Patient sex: M
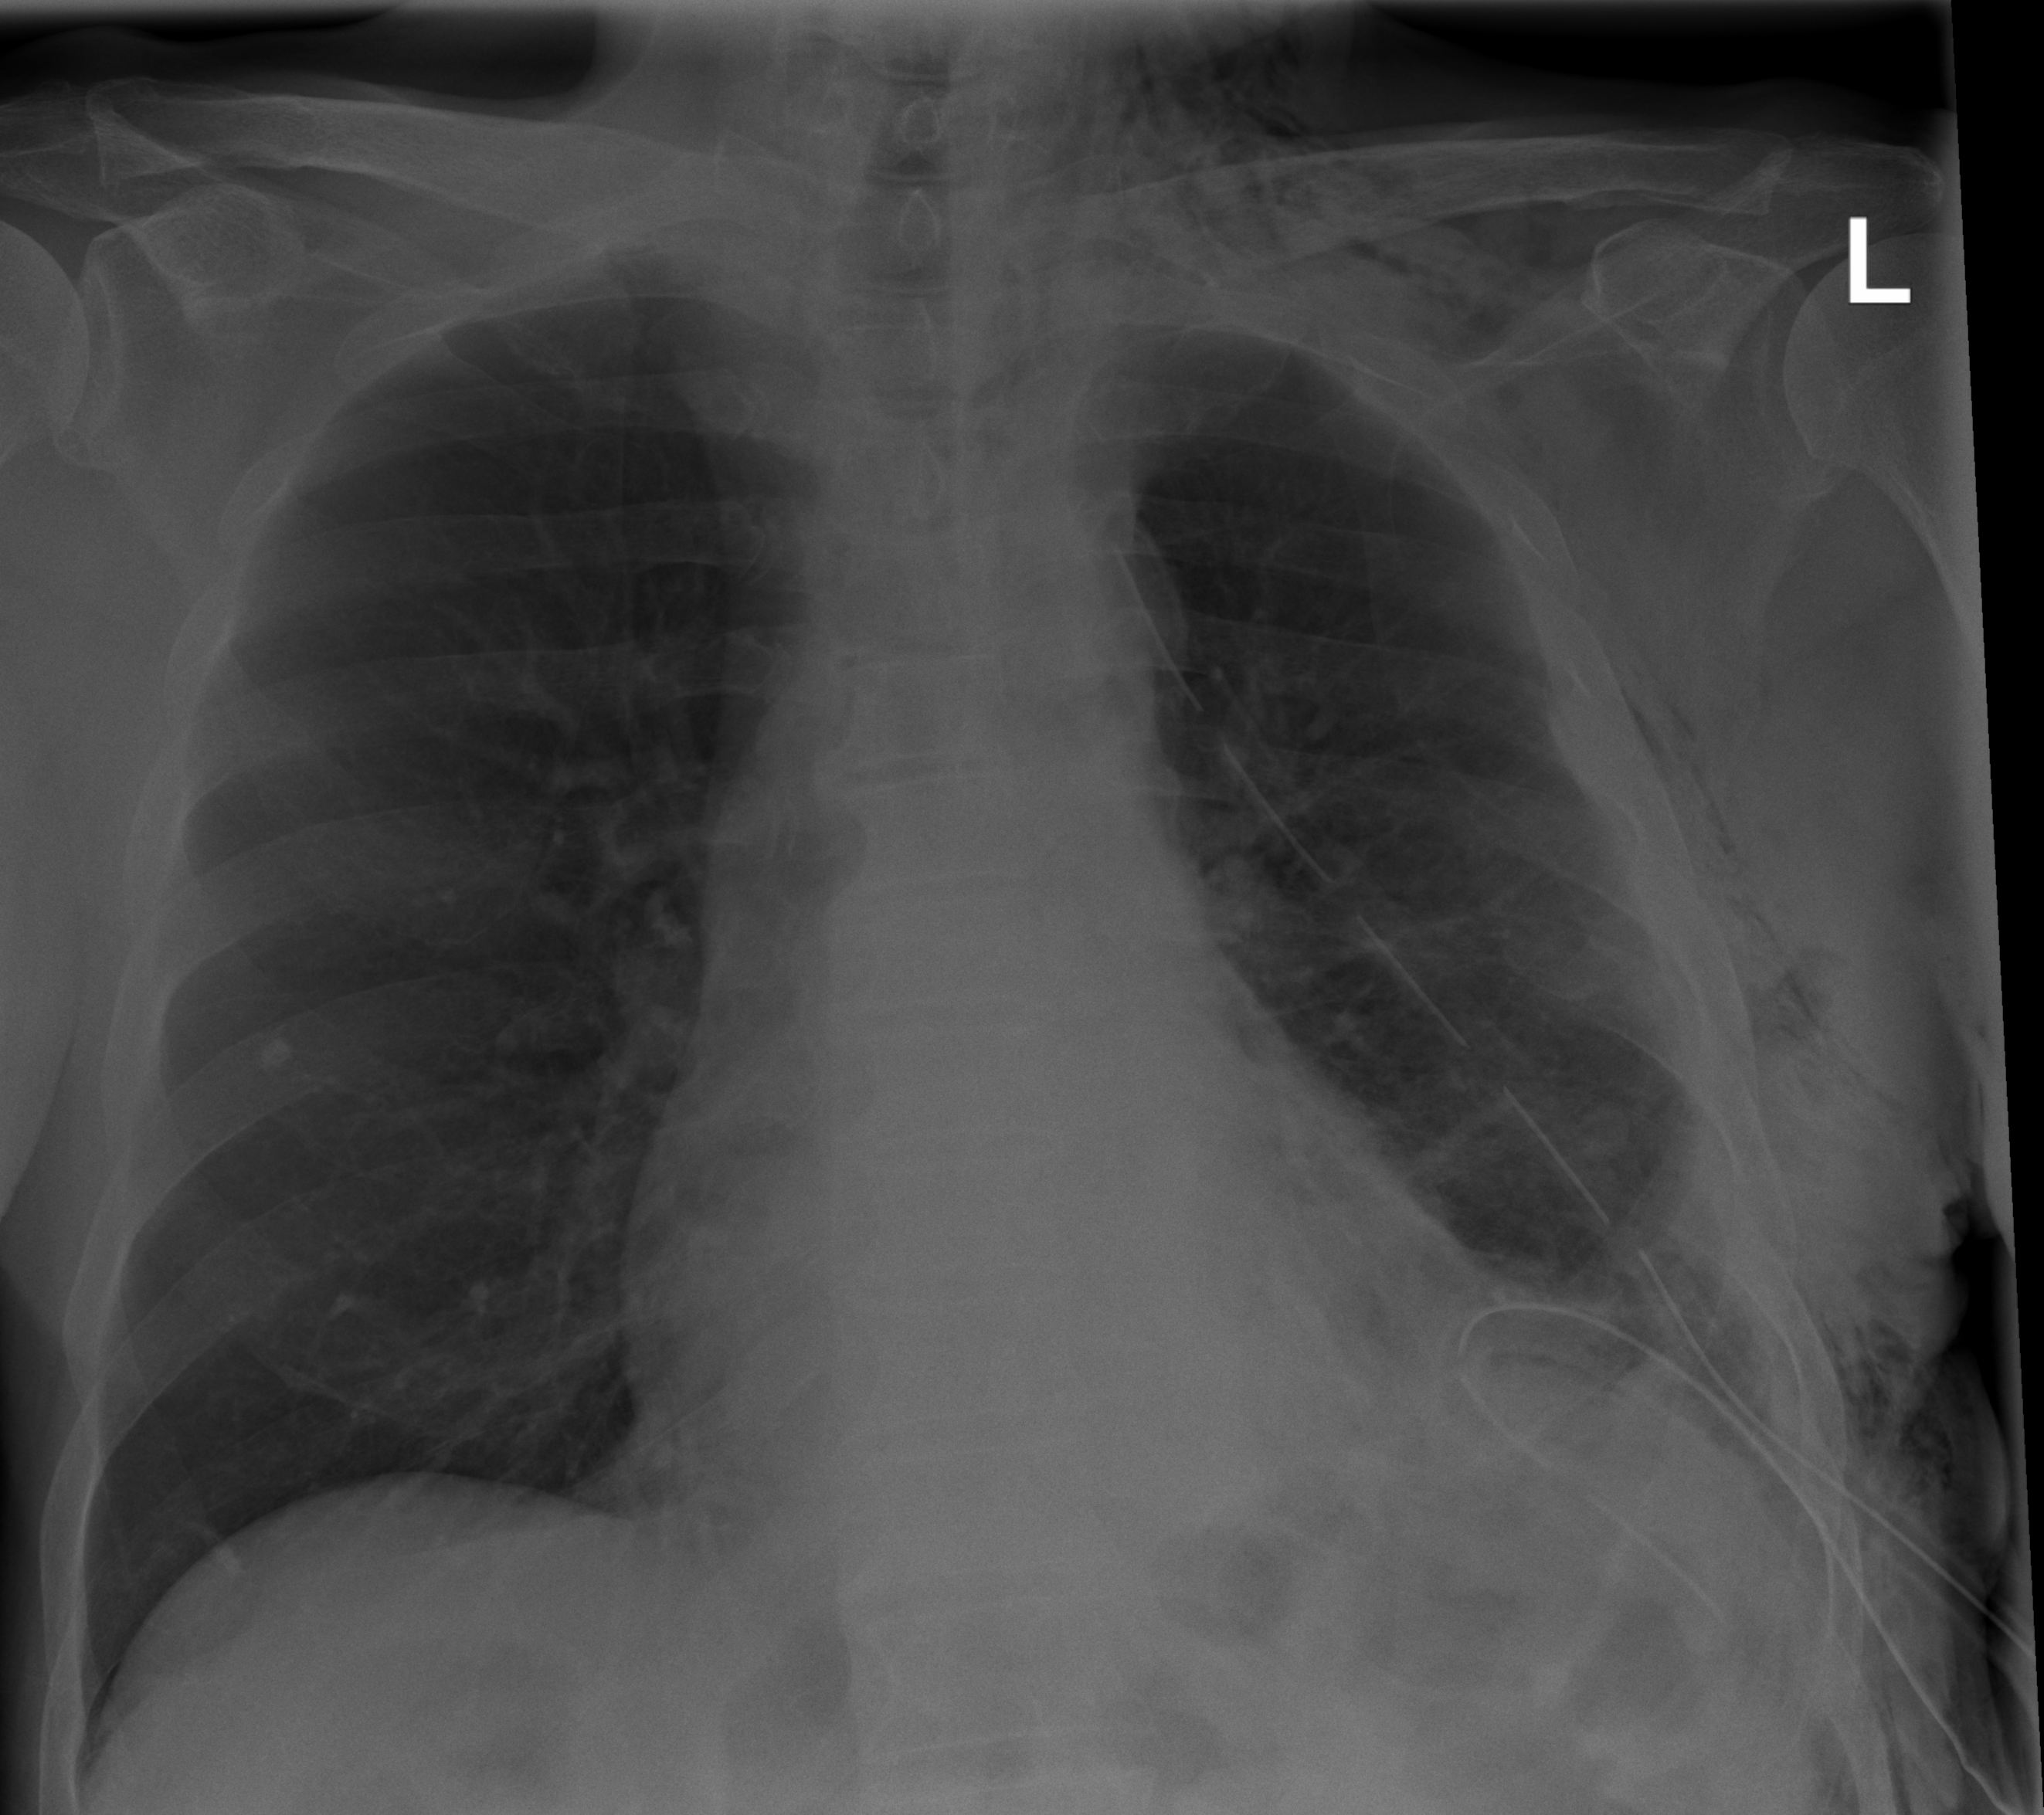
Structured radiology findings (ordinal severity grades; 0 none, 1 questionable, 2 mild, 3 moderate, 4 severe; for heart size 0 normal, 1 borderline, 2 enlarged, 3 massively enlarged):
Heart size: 1
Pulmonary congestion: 0
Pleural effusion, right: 0
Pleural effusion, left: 2
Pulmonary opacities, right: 0
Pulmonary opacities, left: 2
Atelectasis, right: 0
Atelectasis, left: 2